Interaction volume radius: 5 \u00c5
Interaction volume height: 35 \u00c5
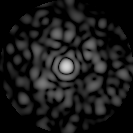
Disorder parameter: 0.8485